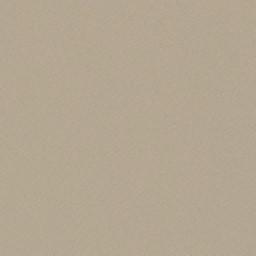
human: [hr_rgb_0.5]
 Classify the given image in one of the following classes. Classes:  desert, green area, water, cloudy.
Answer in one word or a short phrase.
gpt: desert